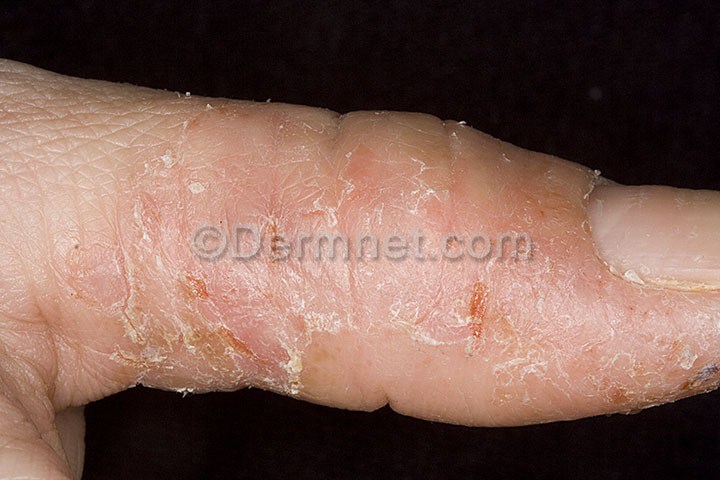
Disease: Eczema Photos